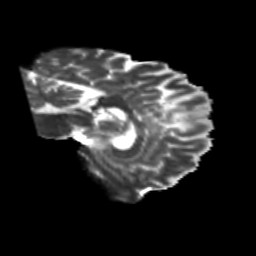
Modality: T2w
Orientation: sagittal
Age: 38
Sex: male
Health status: healthy
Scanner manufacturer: siemens
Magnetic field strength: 3 T
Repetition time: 10.8 s
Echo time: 0.082 s